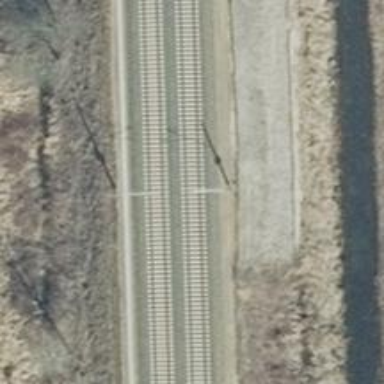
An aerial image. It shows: Railway milestone with catenary mast.